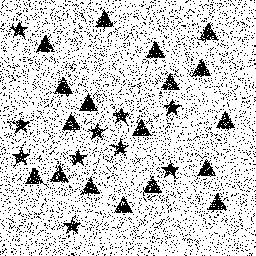
Squares: 0
Triangles: 18
Stars: 10
Total shapes: 28